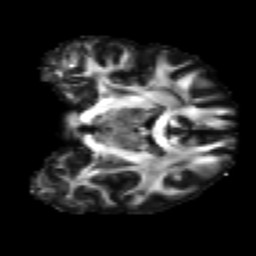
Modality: FA
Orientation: coronal
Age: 25
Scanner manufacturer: siemens
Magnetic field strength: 3 T
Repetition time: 4.52 s
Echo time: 0.084 s